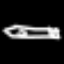
Label: pencil